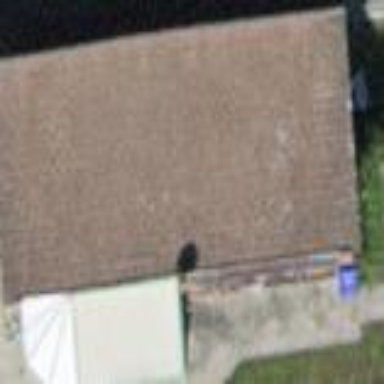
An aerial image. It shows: Detached building with gabled roof.